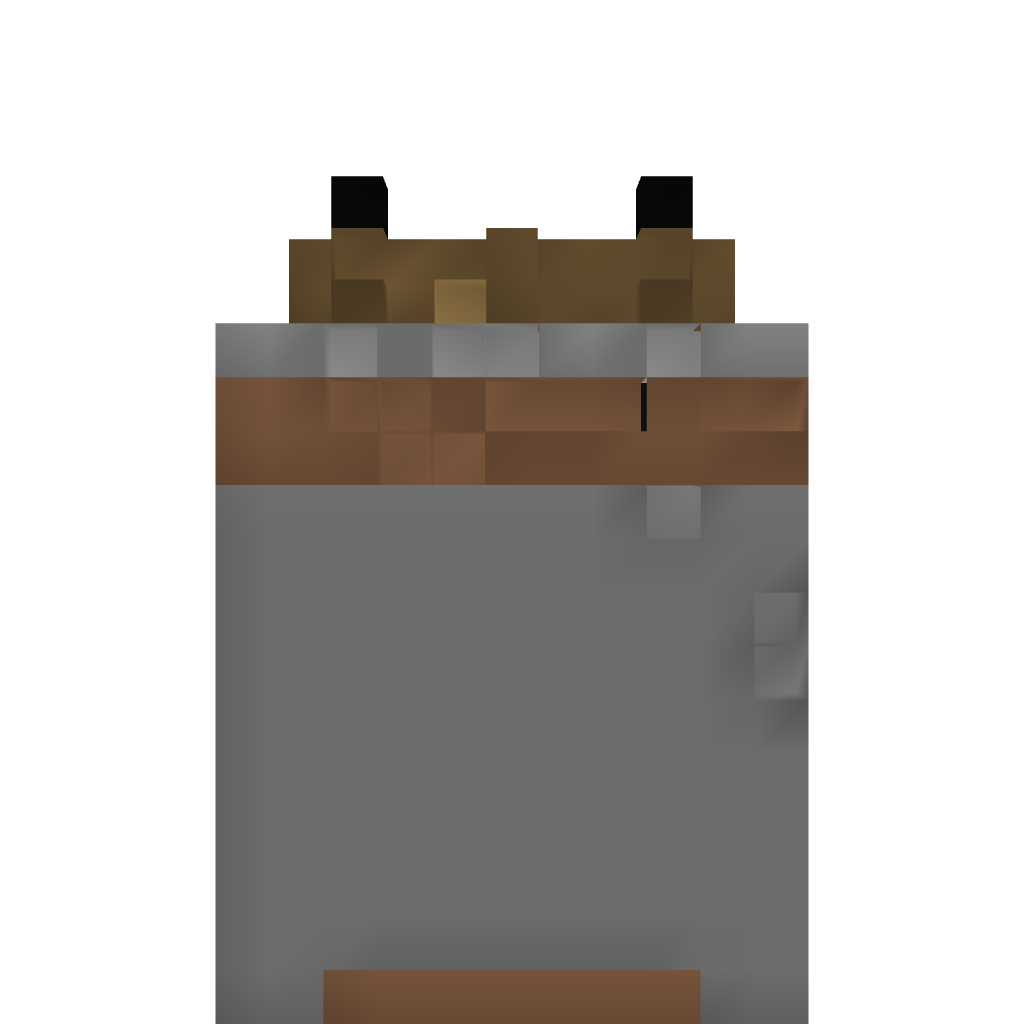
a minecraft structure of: auto crop harvester